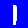
Digit: 1